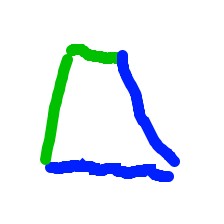
Shape: trapezoid